Chest X-ray:
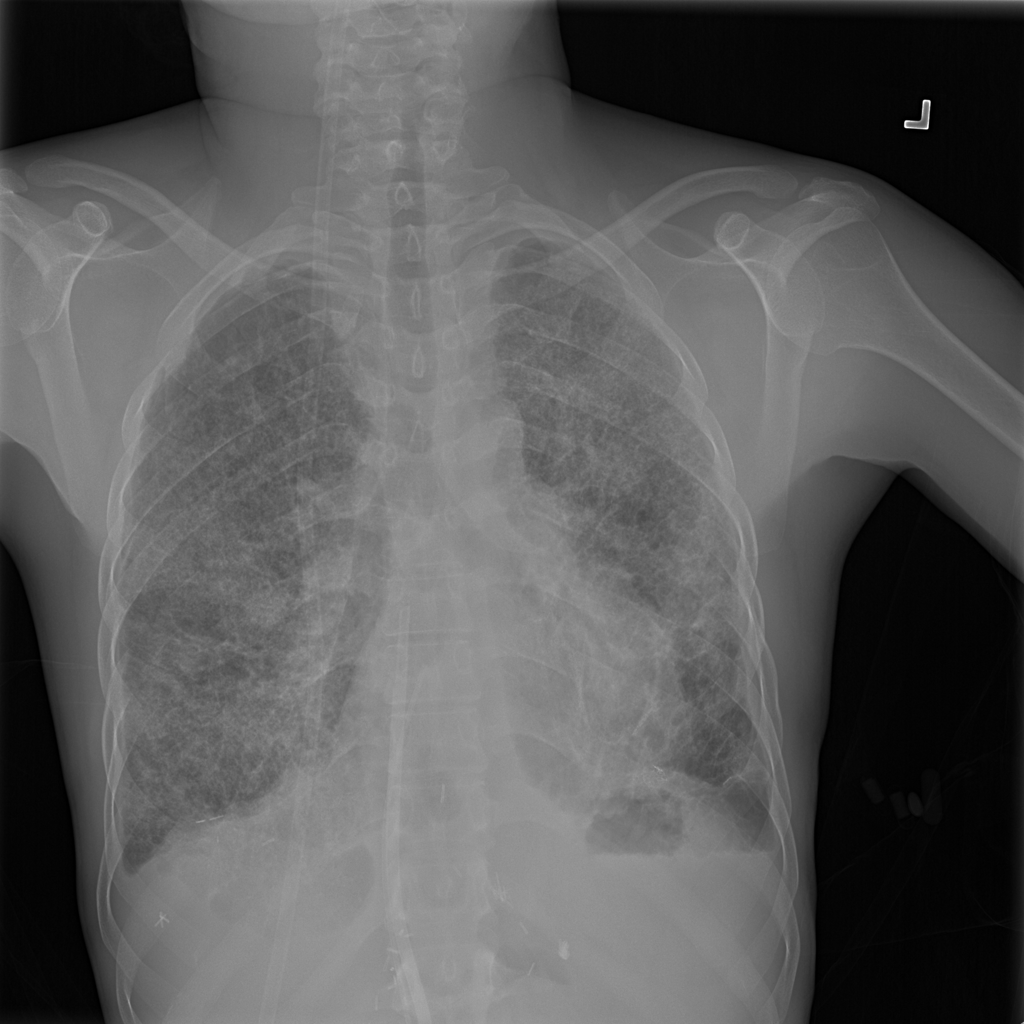
Findings: Consolidation, Fibrosis, Pleural Thickening
No abnormal finding: no